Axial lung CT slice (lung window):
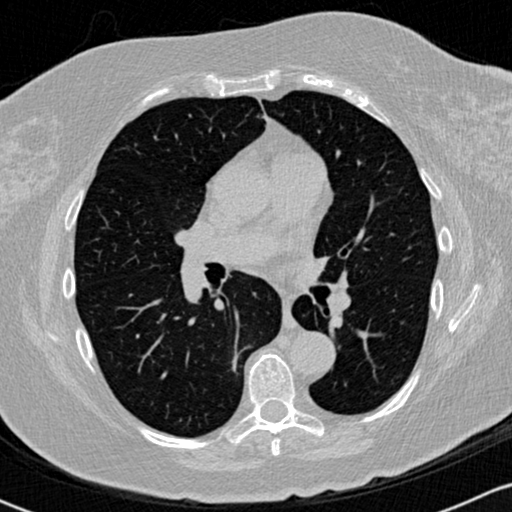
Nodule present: no